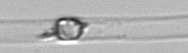
Label: Dactyliosolen_blavyanus